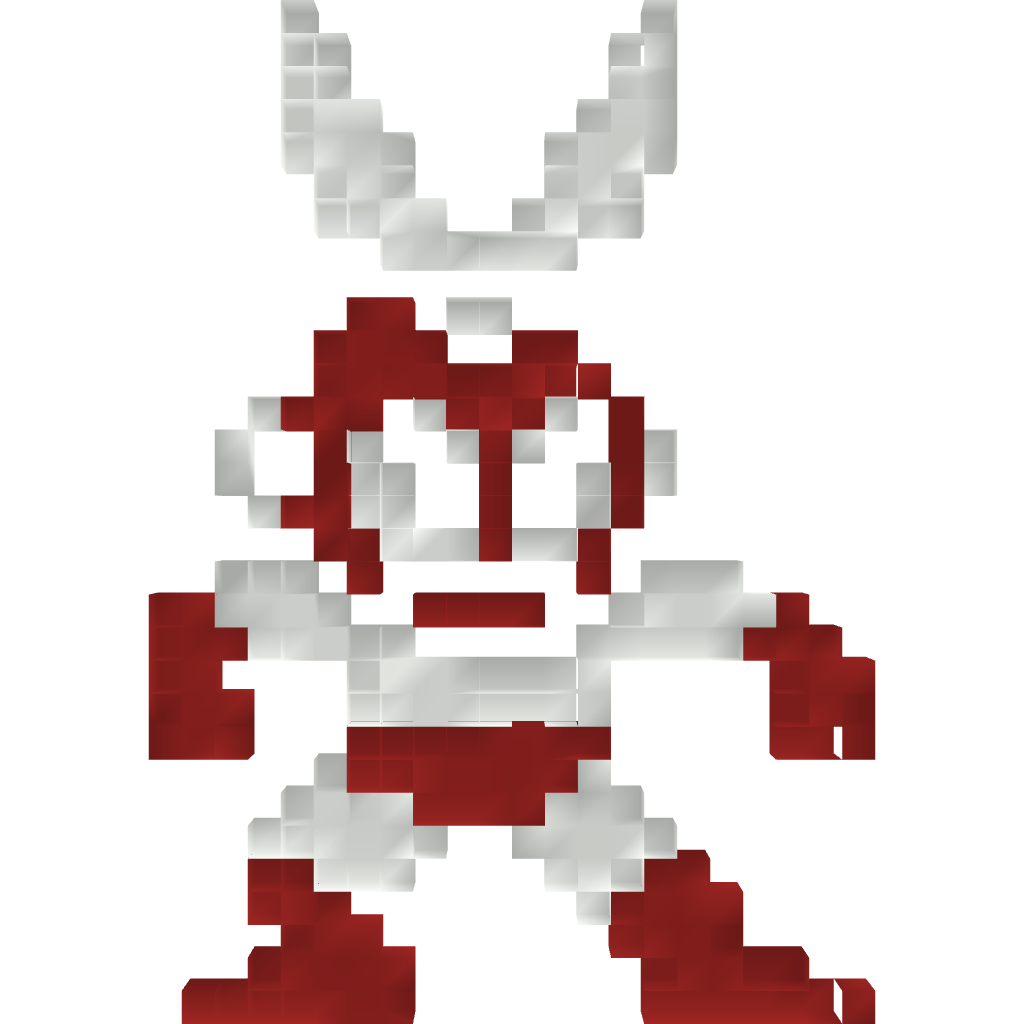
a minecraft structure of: Cutman (ErnieCIII)